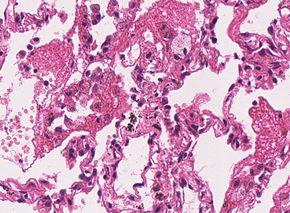
Tumor epithelial tissue: no
Tumor-associated stroma tissue: no
Normal tissue: yes